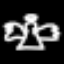
Label: angel